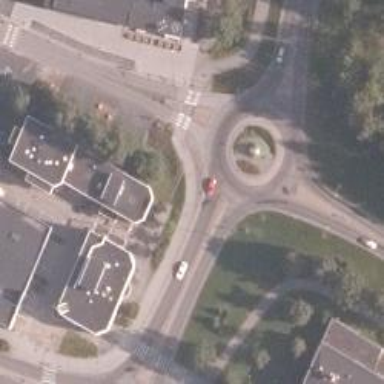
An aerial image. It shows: Asphalt road that is secondary route leading to roundabout.